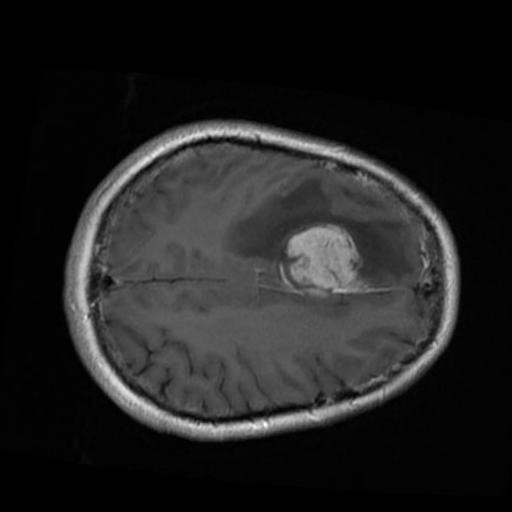
Label: brain_menin